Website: apple-inc
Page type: receipt
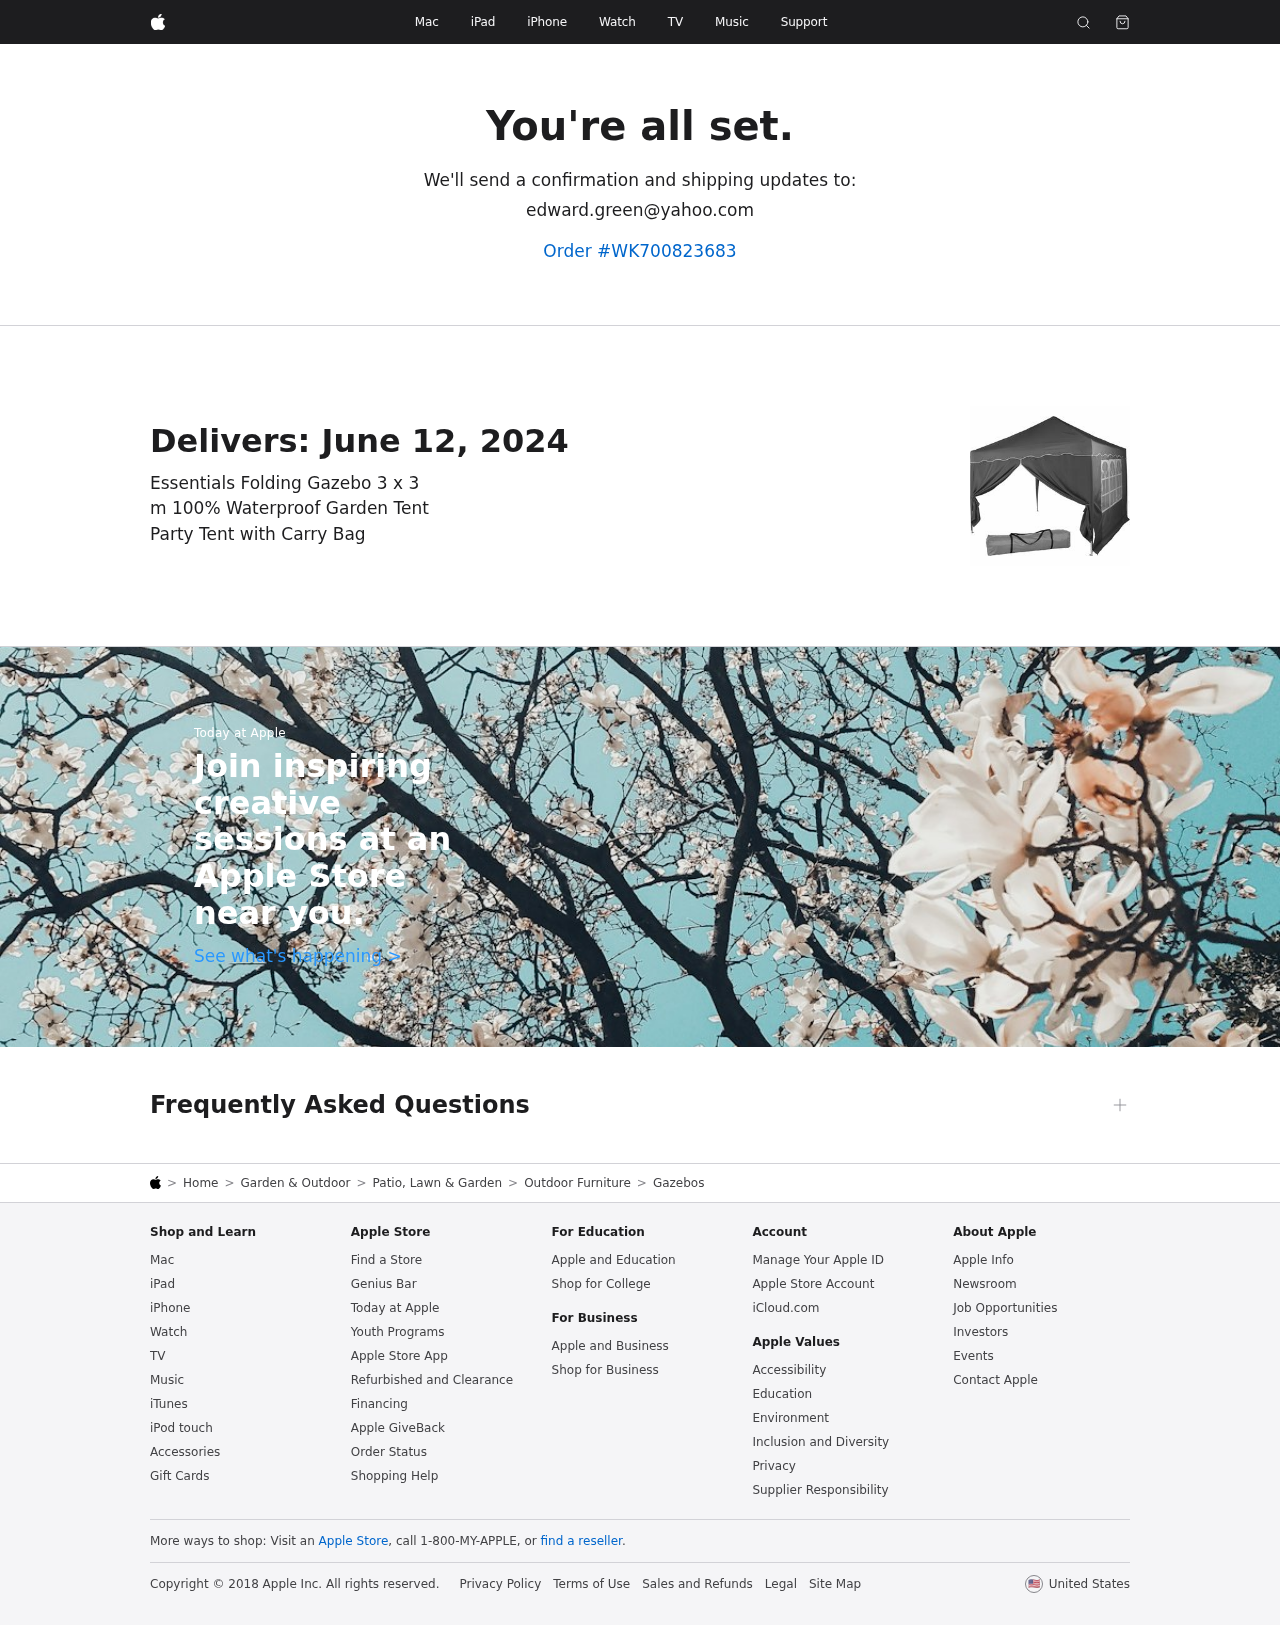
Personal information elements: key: PII_EMAIL
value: edward.green@yahoo.com
Product elements: key: PRODUCT1_BREADCRUMB
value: Home
Garden & Outdoor
Patio, Lawn & Garden
Outdoor Furniture
Gazebos
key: PRODUCT1_NAME
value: Essentials Folding Gazebo 3 x 3 m 100% Waterproof Garden Tent Party Tent with Carry Bag
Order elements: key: ORDER_ID
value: Order #WK700823683
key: ORDER_DELIVERY_DATE
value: June 12, 2024